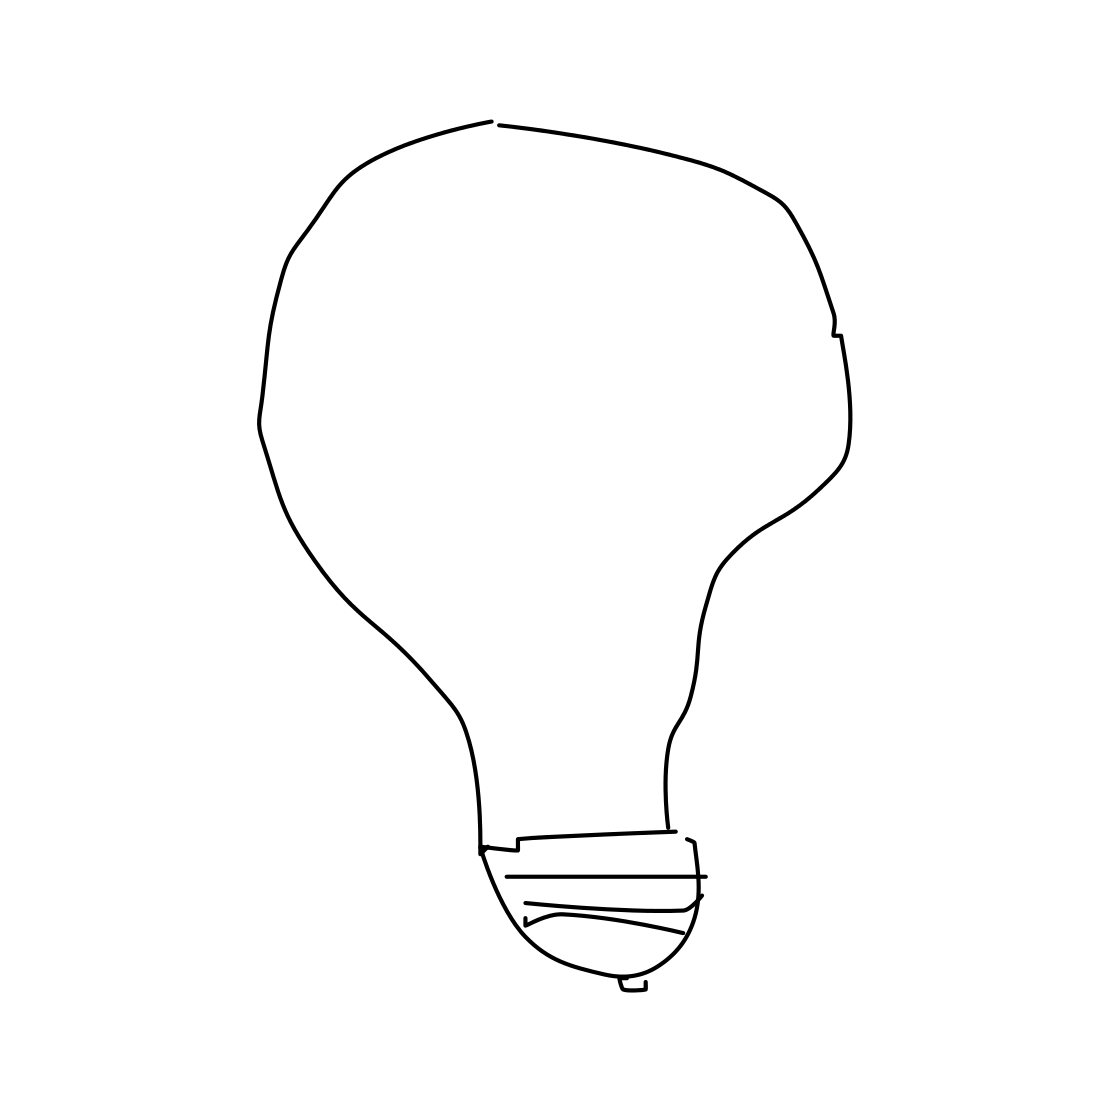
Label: lightbulb